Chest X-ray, AP view. Patient: 44 years old, sex M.
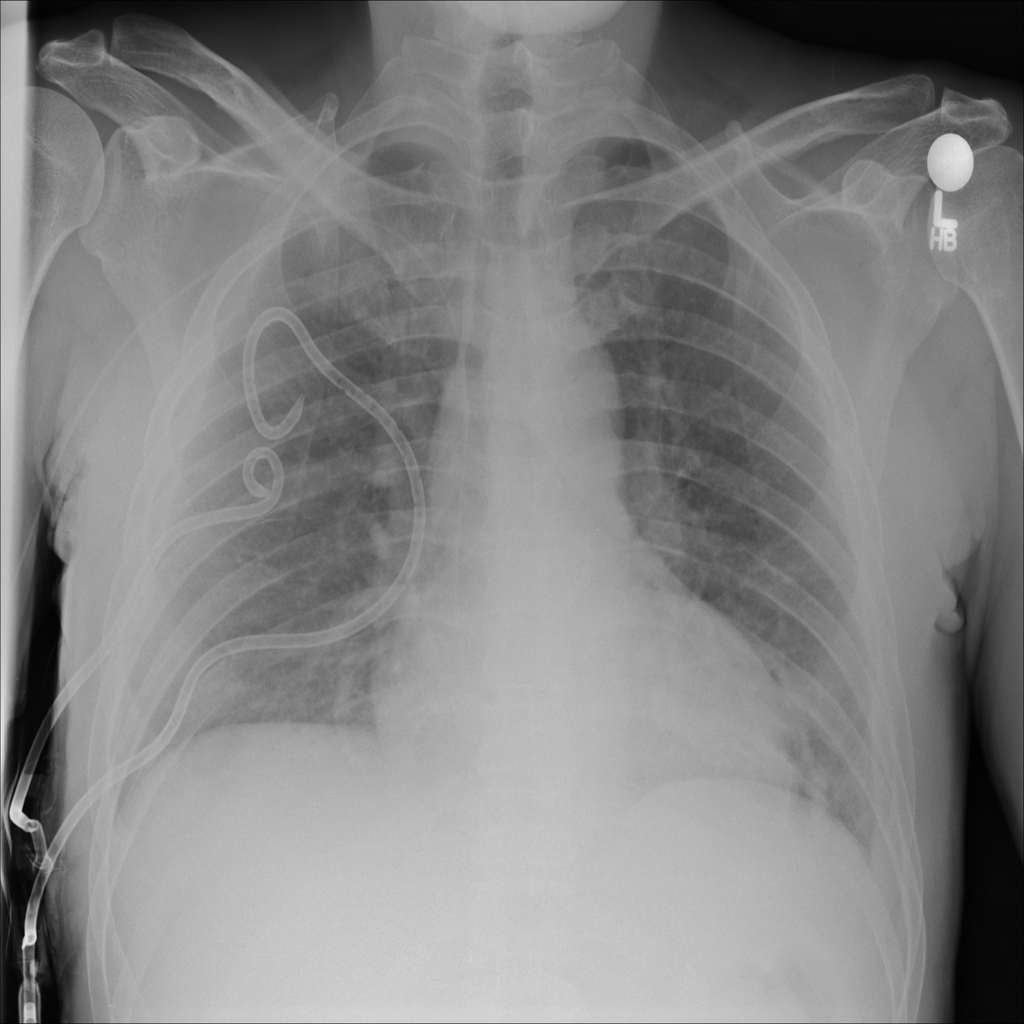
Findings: Effusion, Pleural_Thickening